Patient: sex F, age 67
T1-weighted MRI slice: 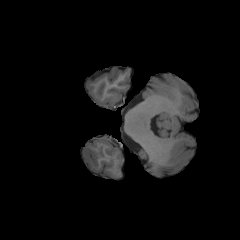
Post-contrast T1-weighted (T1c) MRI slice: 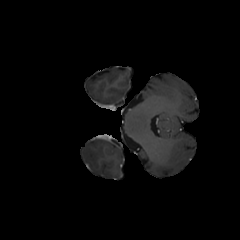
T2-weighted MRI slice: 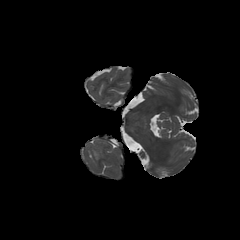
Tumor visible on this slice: yes
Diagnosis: Glioblastoma, IDH-wildtype
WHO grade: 4